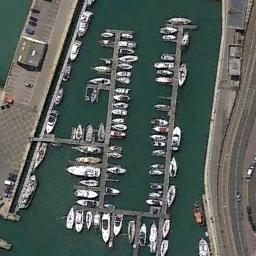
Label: harbor